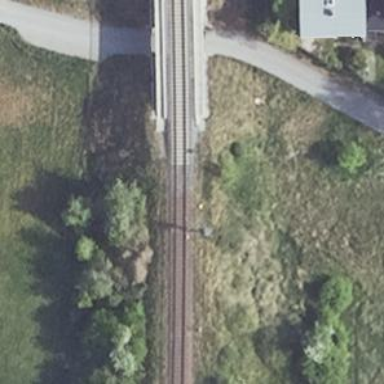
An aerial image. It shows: Railway signal.